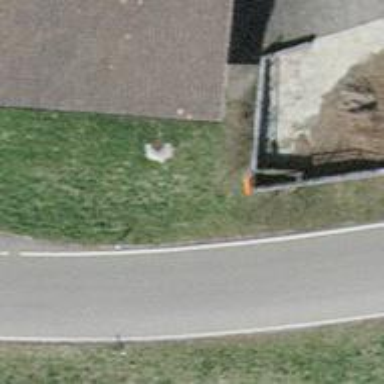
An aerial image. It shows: View of pole with roofed pipeline marker.